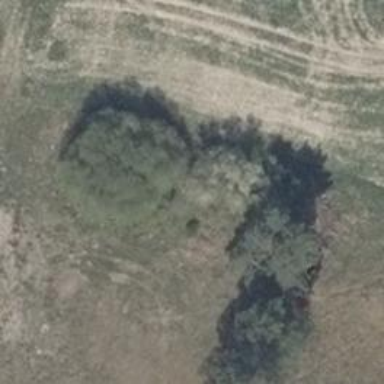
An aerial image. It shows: Deciduous broadleaved tree.